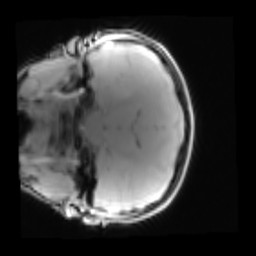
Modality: PDw
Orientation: coronal
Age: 11
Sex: female
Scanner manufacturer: siemens
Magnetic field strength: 3 T
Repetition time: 0.25 s
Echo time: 0.00103 s